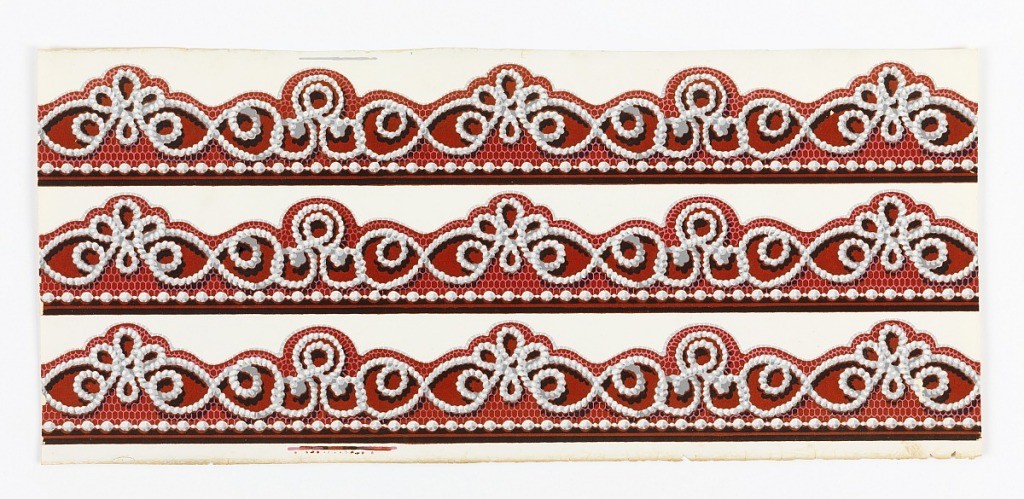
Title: Border
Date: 1835–1860
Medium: Block-printed and flocked on machine-made paper
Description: Narrow border, with very ornate strung bead and honeycomb lace design. Printed in grisaille and red flock on white ground. Passementerie or fancy gimp, printed three across.

H#43